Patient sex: F
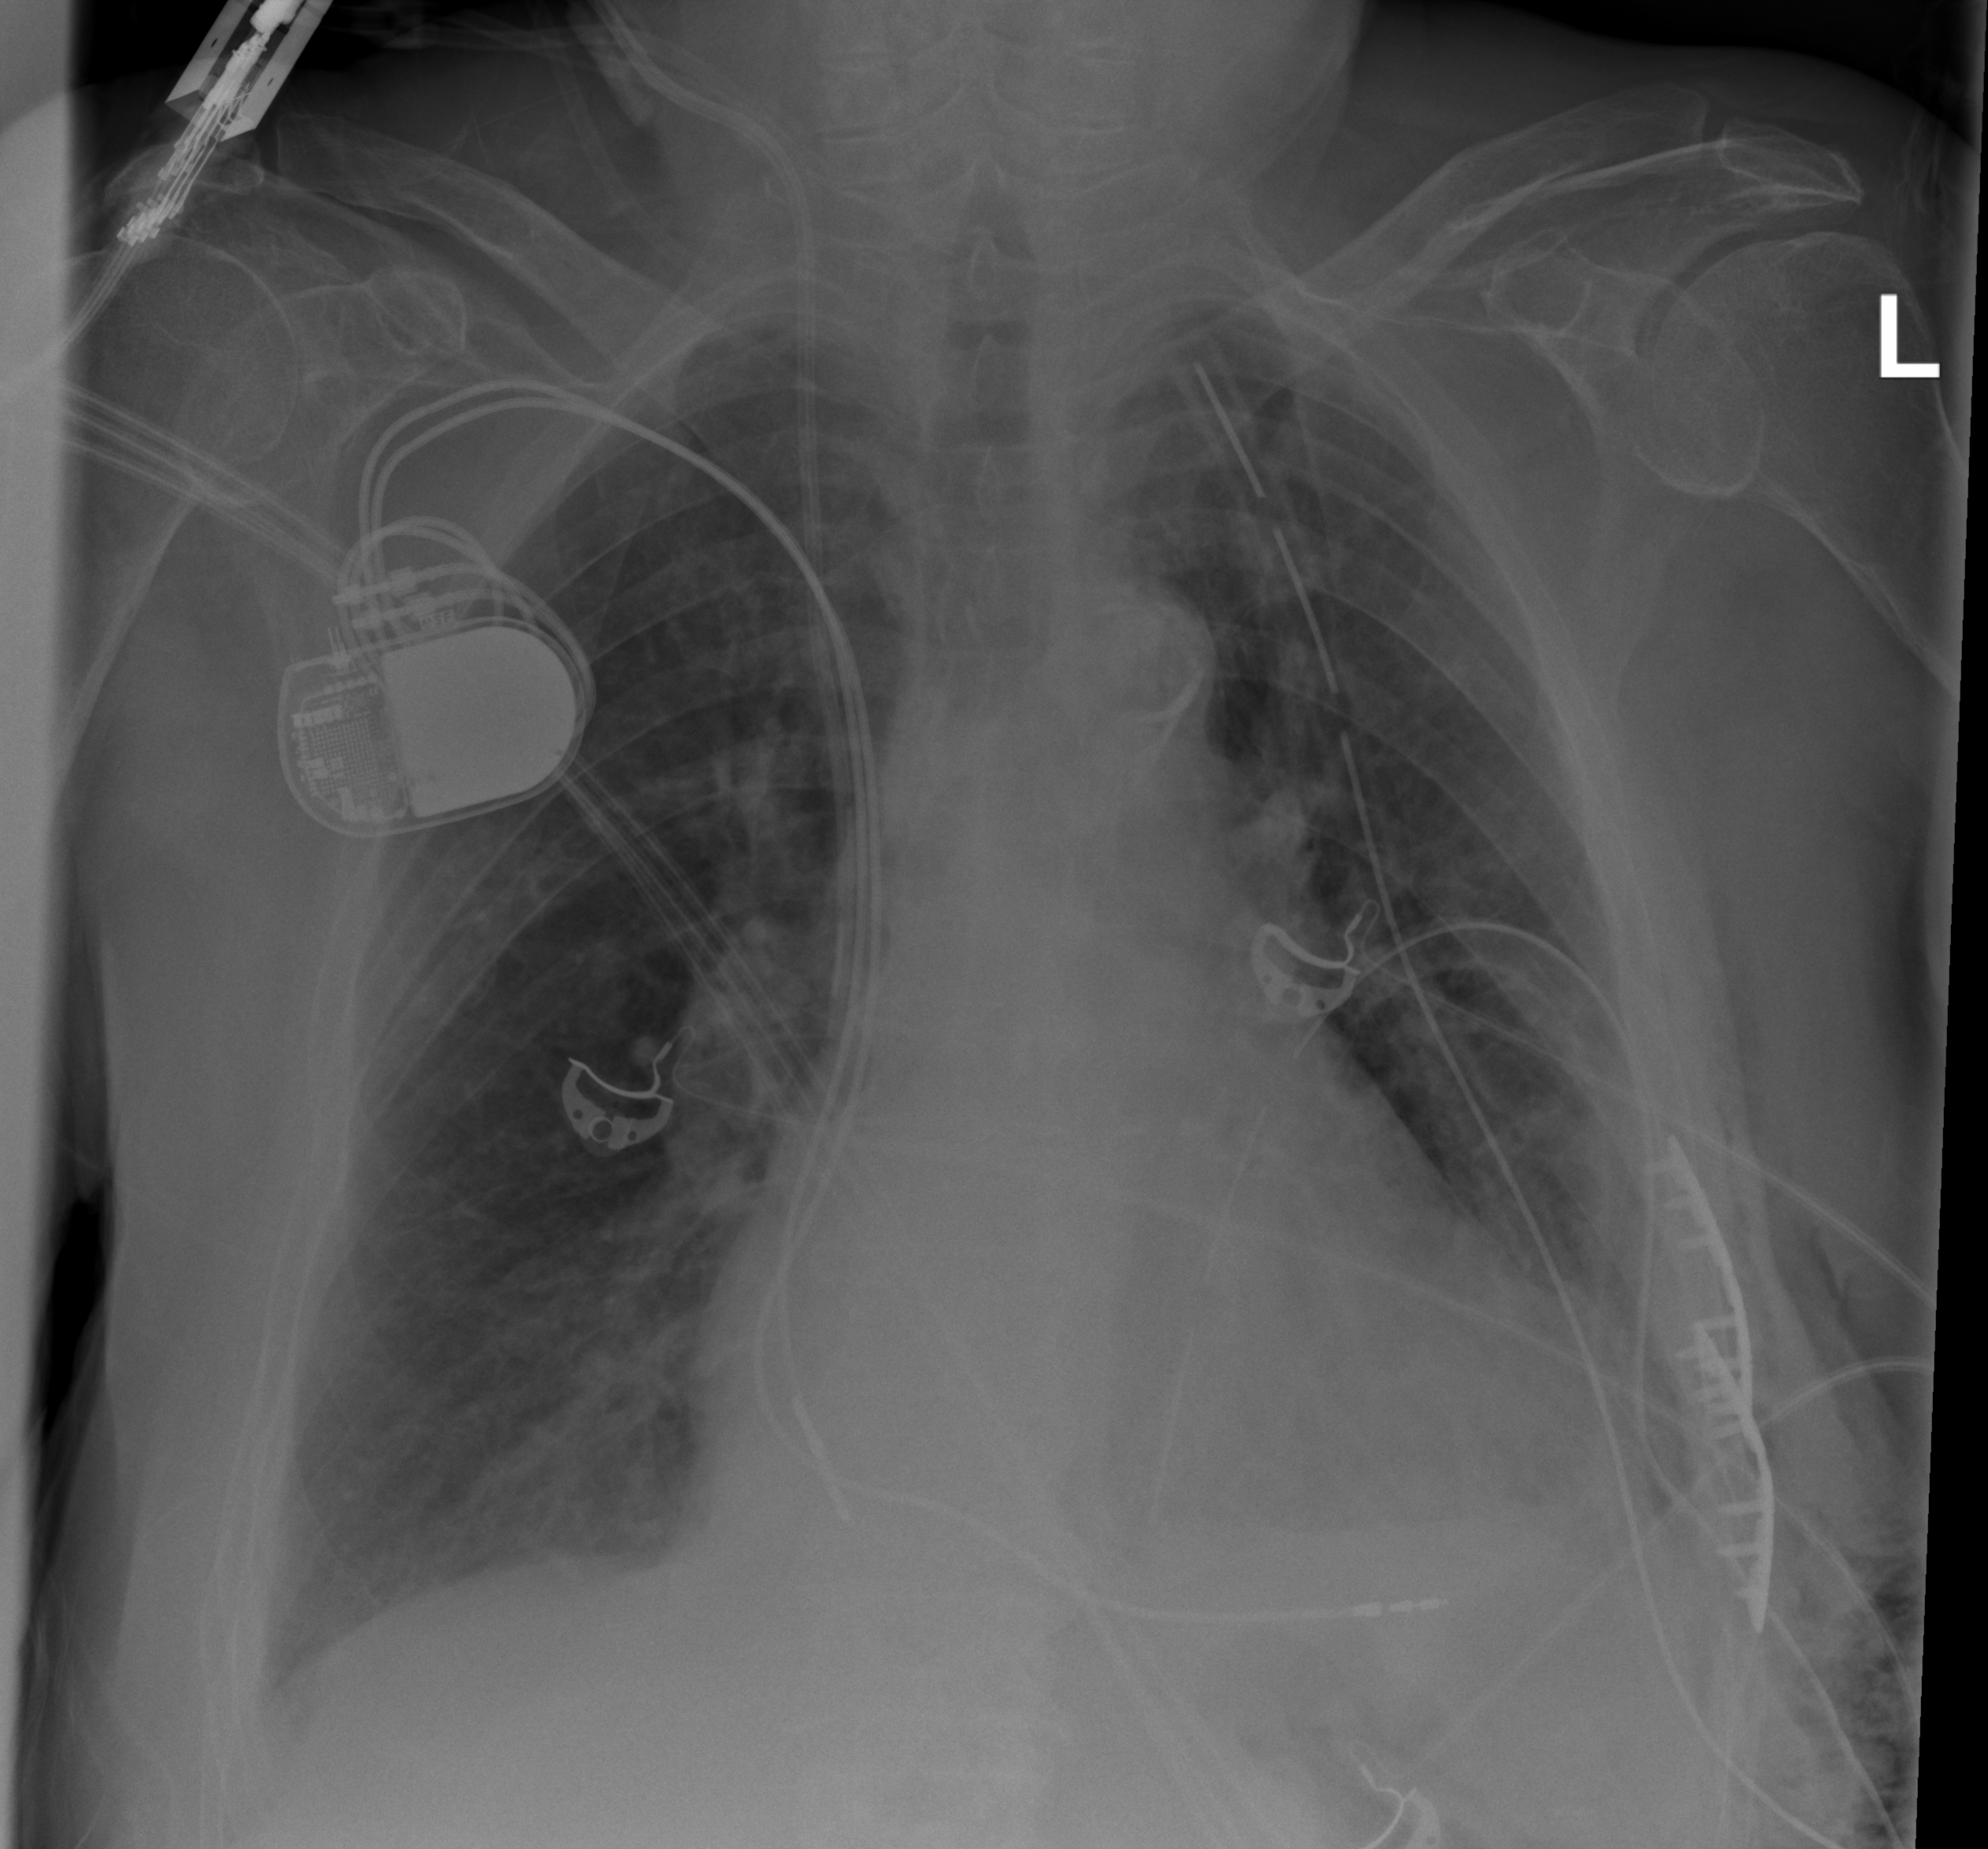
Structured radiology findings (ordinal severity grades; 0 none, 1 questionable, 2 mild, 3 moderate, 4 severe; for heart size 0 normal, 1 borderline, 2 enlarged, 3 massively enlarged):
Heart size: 2
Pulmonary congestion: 2
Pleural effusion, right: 2
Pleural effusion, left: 2
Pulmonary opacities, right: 2
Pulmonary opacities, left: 1
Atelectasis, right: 2
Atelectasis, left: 2